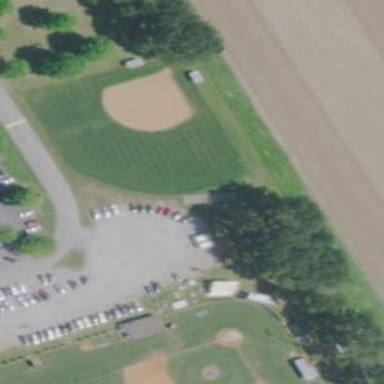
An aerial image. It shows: Baseball pitch for leisure land.